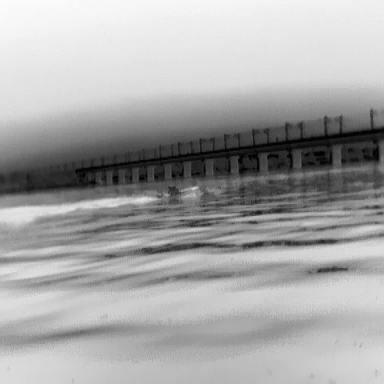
There is a canoe in the infrared image.